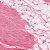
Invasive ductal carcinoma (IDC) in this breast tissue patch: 0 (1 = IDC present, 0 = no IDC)